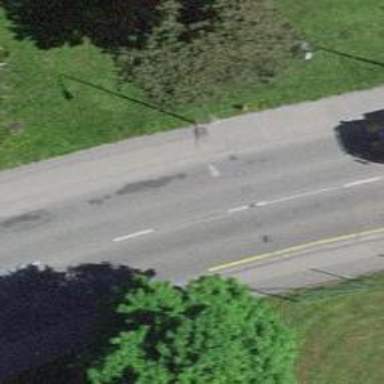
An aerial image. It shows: Residential road with asphalt surface. There are sidewalks on both sides of the road.